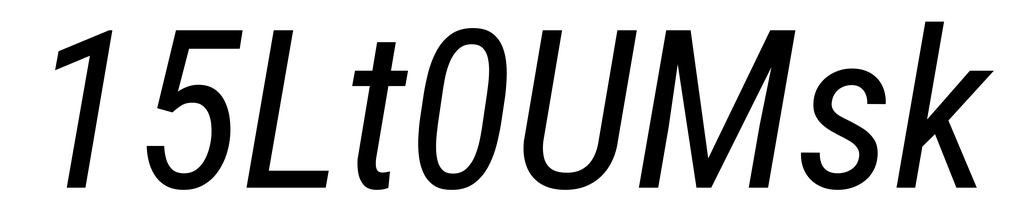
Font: Roboto-Italic_Condensed_Italic